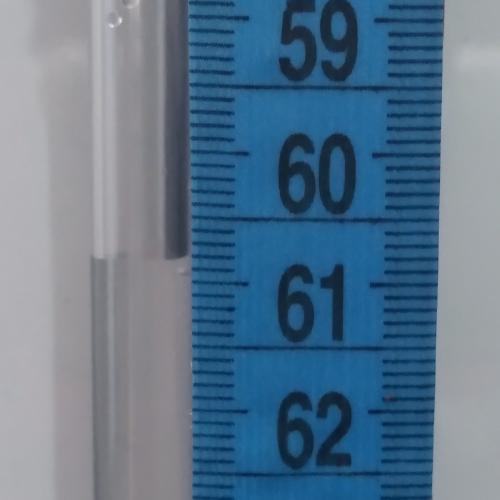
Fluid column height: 60.8 cm